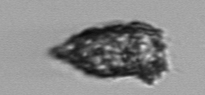
Label: Tintinnopsis